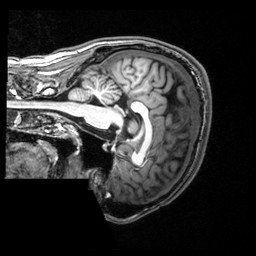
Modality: T1w
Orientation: sagittal
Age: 22
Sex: male
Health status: healthy
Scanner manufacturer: siemens
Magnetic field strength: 3 T
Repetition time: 2.53 s
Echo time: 0.00339 s